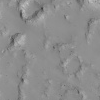
Atmospheric dust classification: not_dusty